Field crop: maize
Growth stage: 2
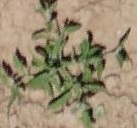
Species: atriplex